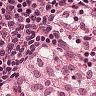
Metastatic tissue present: no